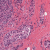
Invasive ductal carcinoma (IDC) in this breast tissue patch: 1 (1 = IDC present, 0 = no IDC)